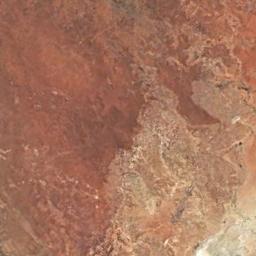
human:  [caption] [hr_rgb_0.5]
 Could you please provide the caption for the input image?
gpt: There is a band of rock in this desert .

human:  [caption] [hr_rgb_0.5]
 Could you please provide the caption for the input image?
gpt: The yellow desert is next to the bare land .

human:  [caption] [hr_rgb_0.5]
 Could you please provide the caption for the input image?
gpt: This is a orange desert with brown gullys .

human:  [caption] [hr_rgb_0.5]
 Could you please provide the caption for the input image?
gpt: The desert has orange soil and yellow soil and the desert terrain is flat .

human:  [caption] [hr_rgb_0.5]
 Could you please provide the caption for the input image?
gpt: A brown desert covered by bare land .